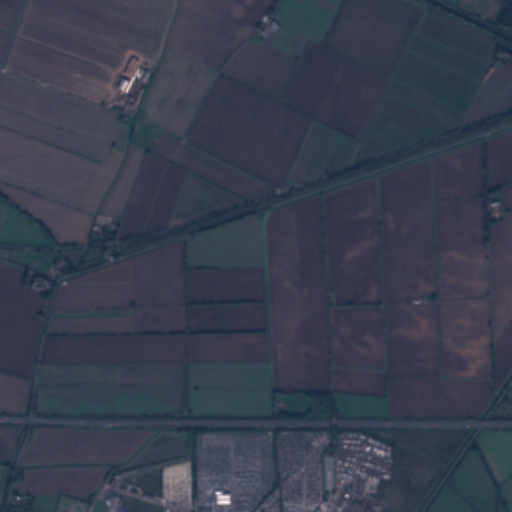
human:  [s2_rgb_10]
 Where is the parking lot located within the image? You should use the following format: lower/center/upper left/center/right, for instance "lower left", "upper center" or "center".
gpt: The parking lot is located in the lower left of the image.
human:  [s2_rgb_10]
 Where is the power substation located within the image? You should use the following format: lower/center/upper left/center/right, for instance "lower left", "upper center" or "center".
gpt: The power substation is located in the center left of the image.
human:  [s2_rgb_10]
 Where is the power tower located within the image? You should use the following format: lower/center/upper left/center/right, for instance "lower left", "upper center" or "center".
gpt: There is no power tower in the image.